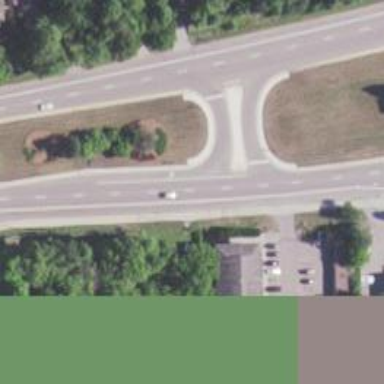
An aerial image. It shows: Asphalt road with primary link designation.